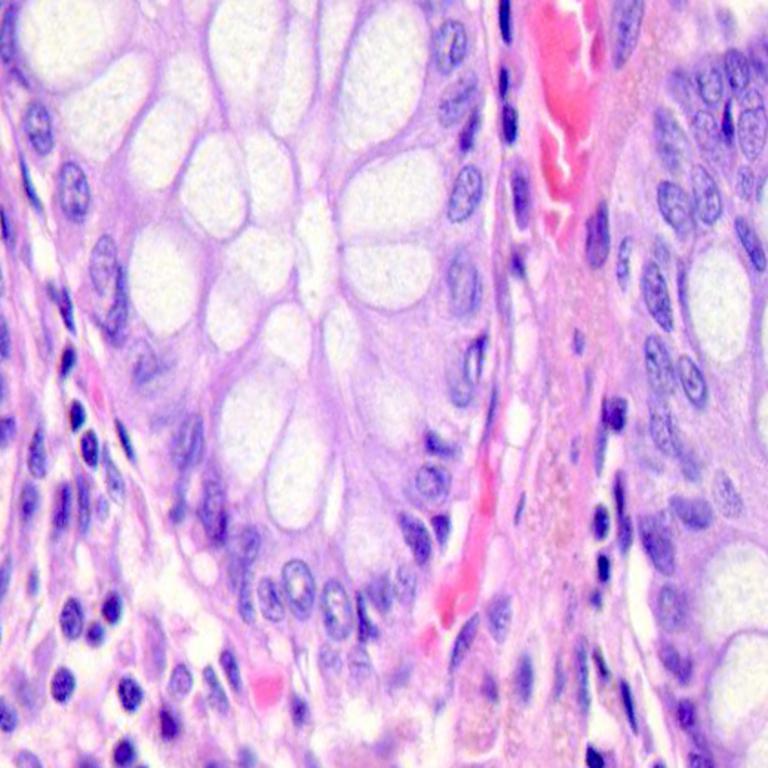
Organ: colon
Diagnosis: benign